Interaction volume radius: 5 \u00c5
Interaction volume height: 30 \u00c5
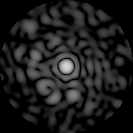
Disorder parameter: 0.8508